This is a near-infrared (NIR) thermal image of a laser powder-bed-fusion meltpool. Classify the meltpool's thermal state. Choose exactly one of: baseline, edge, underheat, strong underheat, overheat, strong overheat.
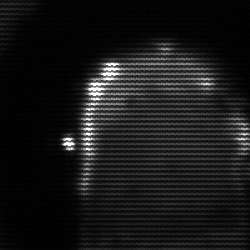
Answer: baseline